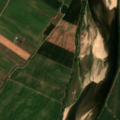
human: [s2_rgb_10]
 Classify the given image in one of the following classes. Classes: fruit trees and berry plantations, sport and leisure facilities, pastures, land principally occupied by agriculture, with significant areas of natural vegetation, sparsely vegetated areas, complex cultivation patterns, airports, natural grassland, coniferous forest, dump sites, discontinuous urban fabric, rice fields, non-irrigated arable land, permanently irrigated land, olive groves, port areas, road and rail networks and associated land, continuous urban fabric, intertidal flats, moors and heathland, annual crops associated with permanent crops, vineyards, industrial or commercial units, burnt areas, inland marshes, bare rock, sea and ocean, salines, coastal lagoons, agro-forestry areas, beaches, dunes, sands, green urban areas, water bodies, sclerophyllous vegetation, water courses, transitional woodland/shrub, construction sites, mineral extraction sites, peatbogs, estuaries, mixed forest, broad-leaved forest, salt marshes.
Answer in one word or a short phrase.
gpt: permanently irrigated land, complex cultivation patterns, water courses